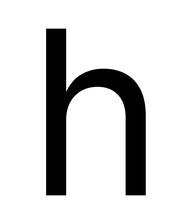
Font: Inter_Regular